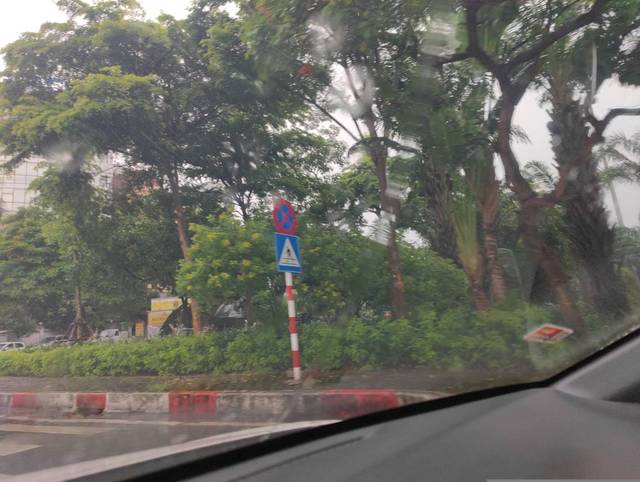
Region: Vietnam
Coordinates: 21.046, 105.805